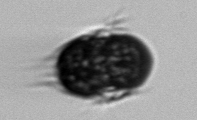
Label: Mesodinium